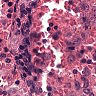
Metastatic tissue present: no